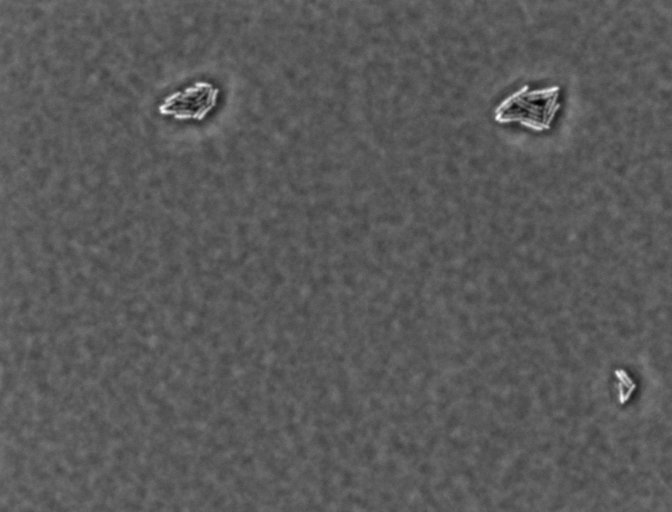
Salmonella enterica Typhimurium